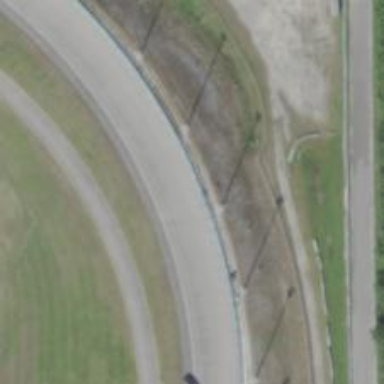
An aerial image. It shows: Motor sport raceway.